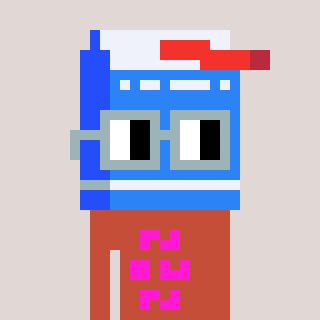
a pixel art character with square dark gray glasses, a milk-shaped head and a rust-colored body on a warm background